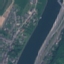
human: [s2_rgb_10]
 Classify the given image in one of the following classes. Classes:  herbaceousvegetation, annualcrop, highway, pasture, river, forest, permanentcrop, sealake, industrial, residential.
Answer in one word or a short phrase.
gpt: River